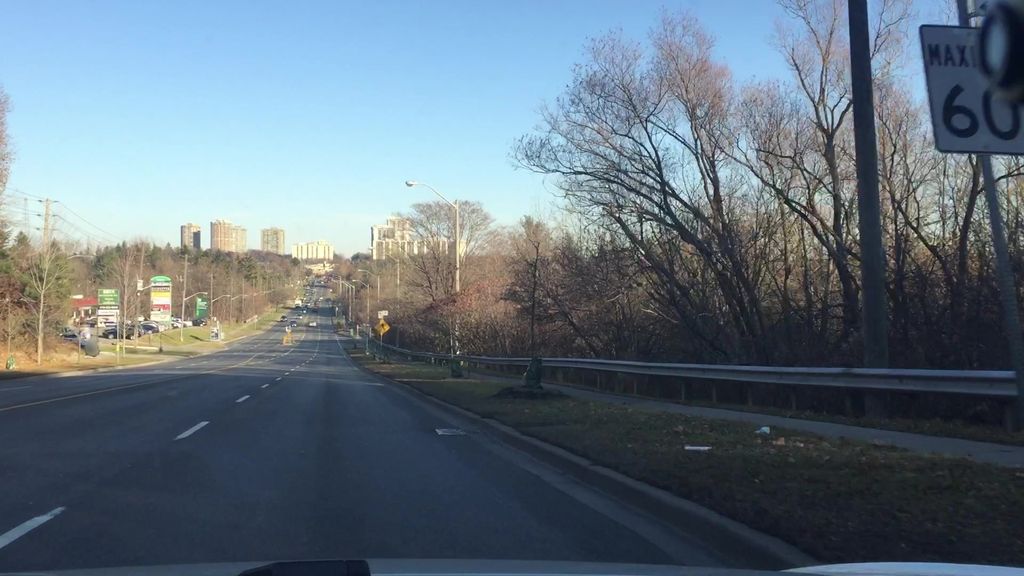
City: toronto